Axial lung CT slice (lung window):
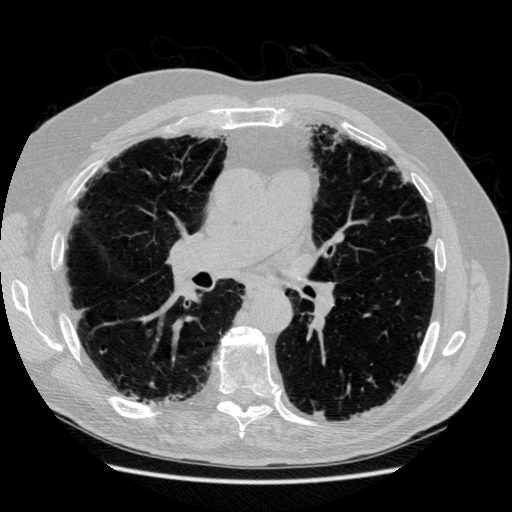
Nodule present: no